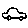
Label: car